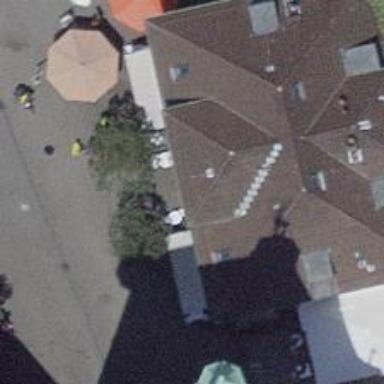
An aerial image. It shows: Bakery.